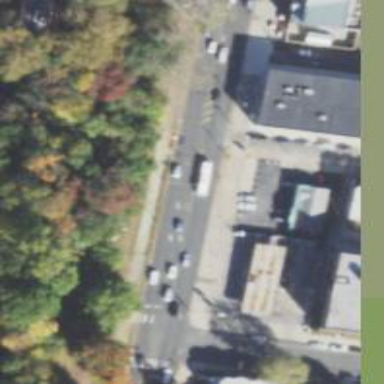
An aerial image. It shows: Uncontrolled and unmarked road crossing.